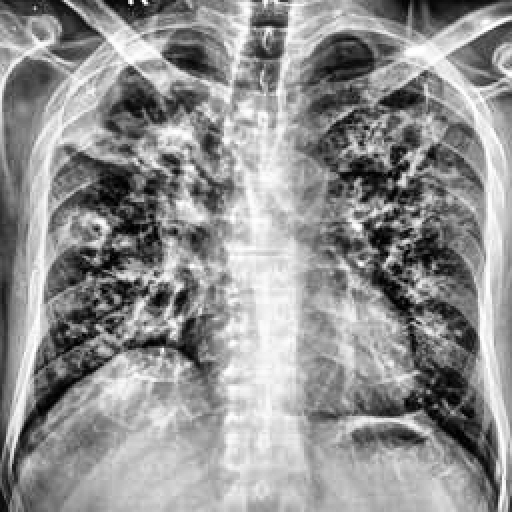
Finding: TUBERCULOSIS